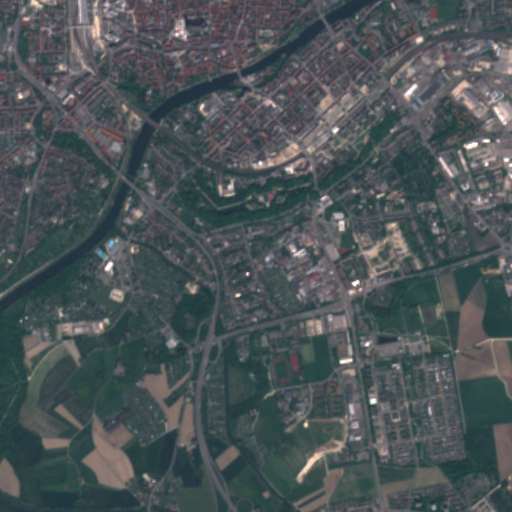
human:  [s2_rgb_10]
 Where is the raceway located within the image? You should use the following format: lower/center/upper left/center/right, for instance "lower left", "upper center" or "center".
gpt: The raceway is located in the upper right of the image.
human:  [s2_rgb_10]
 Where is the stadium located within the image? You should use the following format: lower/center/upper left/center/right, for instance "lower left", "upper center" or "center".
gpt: The stadium is located in the lower center of the image.
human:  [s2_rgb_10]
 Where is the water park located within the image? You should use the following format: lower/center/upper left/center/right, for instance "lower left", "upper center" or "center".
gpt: The water park is located in the center left of the image.
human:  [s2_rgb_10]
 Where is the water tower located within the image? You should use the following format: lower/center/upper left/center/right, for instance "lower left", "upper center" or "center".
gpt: The water tower is located in the center of the image.
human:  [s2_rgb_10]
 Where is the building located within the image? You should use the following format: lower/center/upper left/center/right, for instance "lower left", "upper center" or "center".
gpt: There is no building in the image.